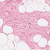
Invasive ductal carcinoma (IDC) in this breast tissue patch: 0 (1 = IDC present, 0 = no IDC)